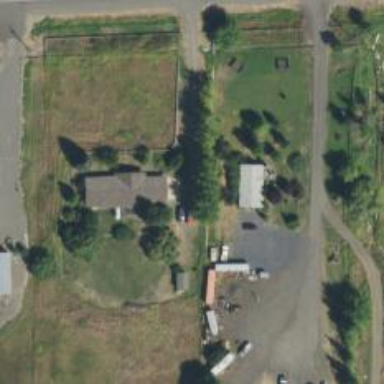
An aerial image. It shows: Driveway.